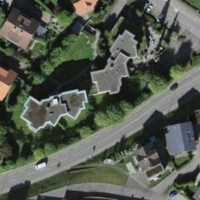
EUNIS habitat code: 54
Species observed at this site:
Corylus avellana